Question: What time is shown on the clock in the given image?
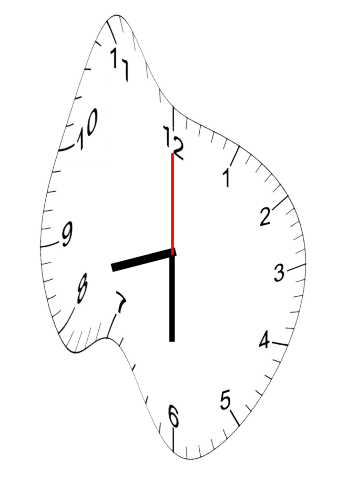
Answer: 08:30:00